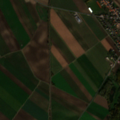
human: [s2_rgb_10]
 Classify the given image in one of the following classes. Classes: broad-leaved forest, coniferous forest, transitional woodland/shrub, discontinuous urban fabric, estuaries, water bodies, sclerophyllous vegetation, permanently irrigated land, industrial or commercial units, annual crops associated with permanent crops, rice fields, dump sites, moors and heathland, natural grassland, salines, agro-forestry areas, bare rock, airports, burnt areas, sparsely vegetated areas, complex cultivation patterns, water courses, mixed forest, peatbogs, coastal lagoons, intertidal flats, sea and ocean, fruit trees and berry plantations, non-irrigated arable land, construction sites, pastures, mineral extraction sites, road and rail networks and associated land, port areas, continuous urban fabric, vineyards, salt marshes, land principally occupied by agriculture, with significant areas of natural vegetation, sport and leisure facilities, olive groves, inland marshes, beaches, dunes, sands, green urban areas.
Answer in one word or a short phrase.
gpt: discontinuous urban fabric, non-irrigated arable land, complex cultivation patterns, land principally occupied by agriculture, with significant areas of natural vegetation